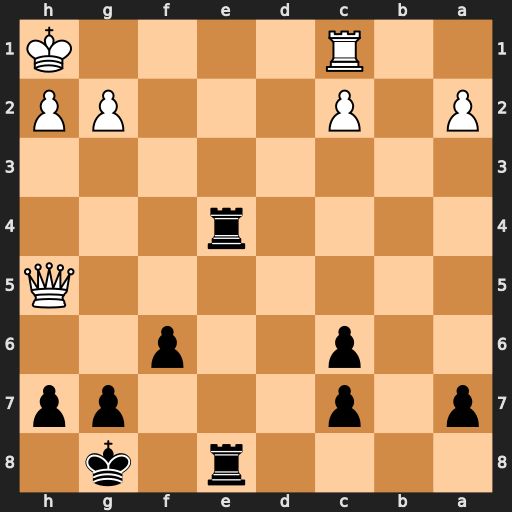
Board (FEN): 4r1k1/p1p3pp/2p2p2/7Q/4r3/8/P1P3PP/2R4K
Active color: b
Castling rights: -
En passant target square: -
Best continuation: Re1+ Rxe1 Rxe1#